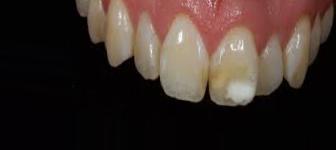
Condition: Tooth Discoloration